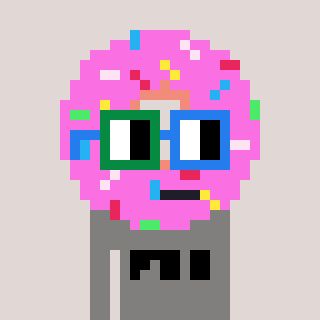
a pixel art character with square green and blue glasses, a doughnut-shaped head and a bluegrey-colored body on a warm background